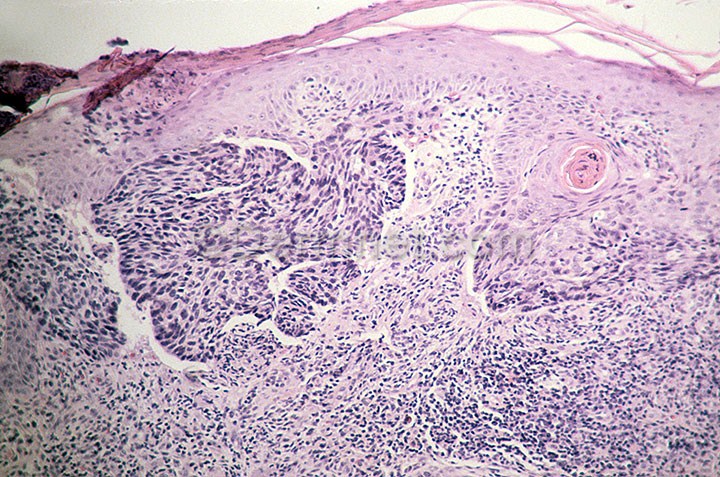
Disease: Actinic Keratosis Basal Cell Carcinoma and other Malignant Lesions